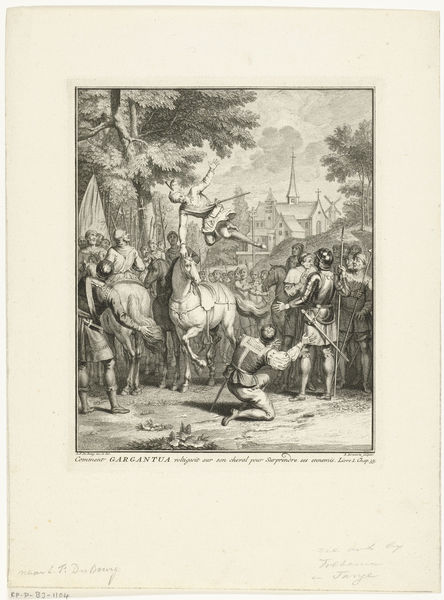
Titel: Gargantua op zijn paard voltigerend
Künstler: Balthasar Bernards
Standort: Amsterdam
Institution: Rijksmuseum
Schlagwörter: baum, blätter, kirche, pferd, pferde, schrift, village, druck, degen, ritter, gravure, arbre, paysage, cheval, chevaux, paysans, illustration, dessin, soldats, noir et blanc, armée, cirque, saltimbanques, foule, habitants, danseurs, drawing, bouffons, gargantua